Question: I use xcode 3.2.4 on snow leopard. Today when I tried to save a file on my project I get an error message saying: The document "nameOfFile.m" could not be saved. I tried reinstalling xcode but no luck. The file can be edited with other editors and I see the same behavior on all my projects as well as newly created projects. Any ideas?

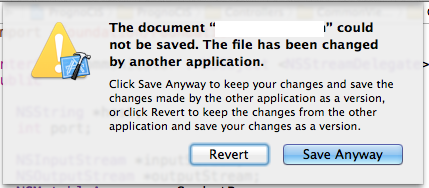
Answer: Simply by rebooting the computer the issue was fixed.